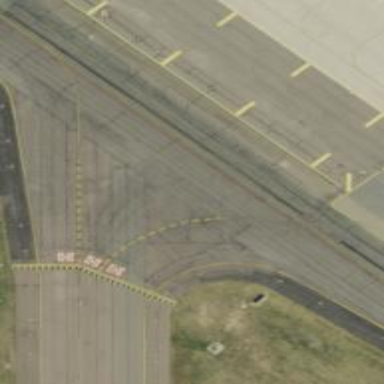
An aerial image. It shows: Image of taxiway at airport.